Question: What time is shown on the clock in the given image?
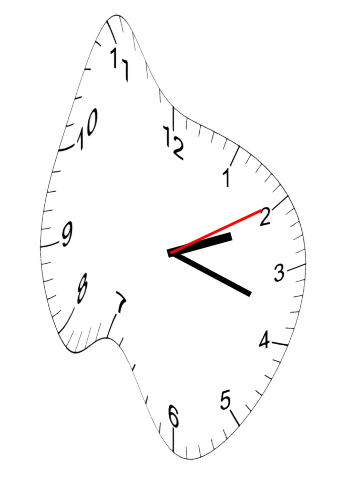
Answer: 02:18:10